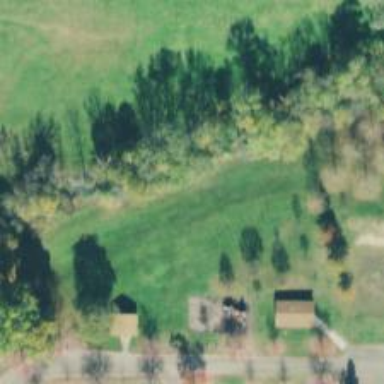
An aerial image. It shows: Disc golf hole.